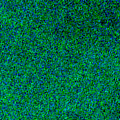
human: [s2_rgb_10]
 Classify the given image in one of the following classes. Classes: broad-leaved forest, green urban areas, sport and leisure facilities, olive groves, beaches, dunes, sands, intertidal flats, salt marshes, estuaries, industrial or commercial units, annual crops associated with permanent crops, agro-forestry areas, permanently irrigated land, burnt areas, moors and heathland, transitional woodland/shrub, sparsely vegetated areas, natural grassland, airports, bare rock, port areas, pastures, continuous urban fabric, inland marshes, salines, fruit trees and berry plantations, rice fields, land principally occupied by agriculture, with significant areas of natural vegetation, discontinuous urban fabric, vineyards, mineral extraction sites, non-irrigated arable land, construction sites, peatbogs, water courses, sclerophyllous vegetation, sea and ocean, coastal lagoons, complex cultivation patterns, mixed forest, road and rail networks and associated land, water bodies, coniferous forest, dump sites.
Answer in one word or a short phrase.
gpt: sea and ocean